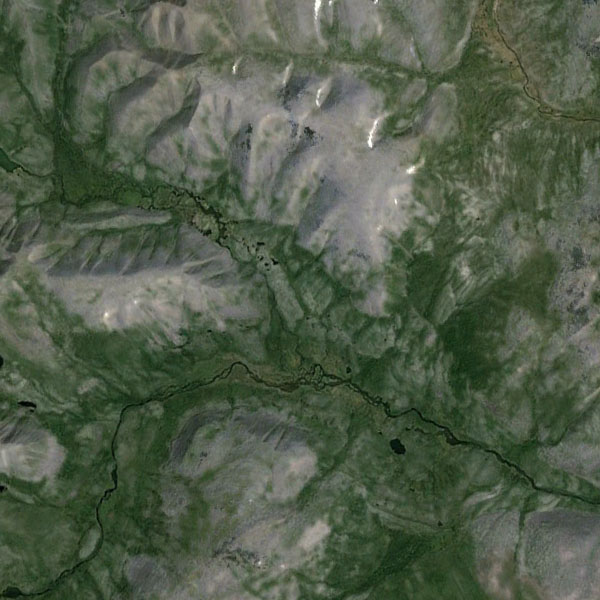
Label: Mountain